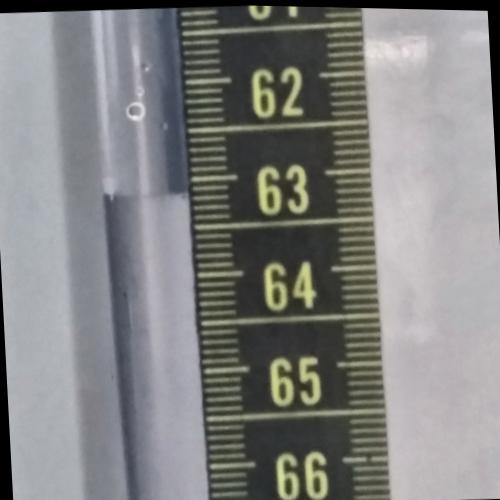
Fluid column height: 63.2 cm